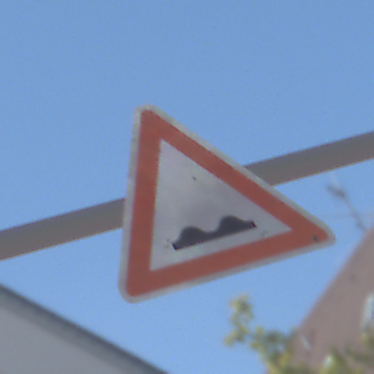
Verkehrszeichen: UnebeneFahrbahn
Umgebung: Outdoor, Urban
Tageszeit: MorningAfternoon
Wetter: Clear
Licht: Natural
Jahreszeit: NotSpecified
Kontrast: HighContrast